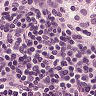
Metastatic tissue present: no